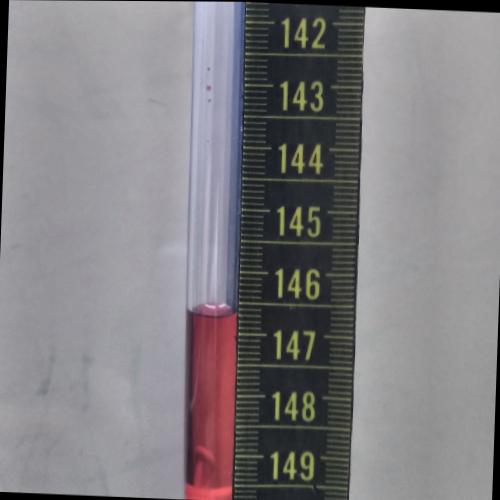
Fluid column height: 146.7 cm